Question: I'm applying a CSS border to an input element and then applying a thicker 'border-top' styling. Why does this have a strange overlapping effect?
'''
input {
width: 50%;
border: 1px solid #ccc;
border-top: 15px solid #414042
}
'''
'''
<input type="text" placeholder="NOME" required>
'''
<URL>
Here's a detail of the top-left corner:

Why does this happen and how can I fix it?
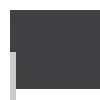
Answer: Try using box-shadow with no blur, you do have to add a margin though
'''
input {
background-position: left 10px top 25px;
background-repeat: no-repeat;
background-size: 10px auto;
border: 1px solid #ccc;
color: #414042;
font-size: 25px;
font-stretch: condensed;
font-style: normal;
font-weight: lighter;
padding: 15px;
text-indent: 20px;
width: 50%;
box-shadow: 0px -15px 0px 0px #414042;
margin-top: 15px;
}
'''
'''
<input type="text" placeholder="NOME" required>
'''